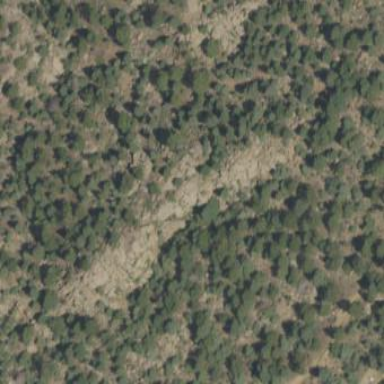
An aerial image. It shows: Landscape of bare rock.